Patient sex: M
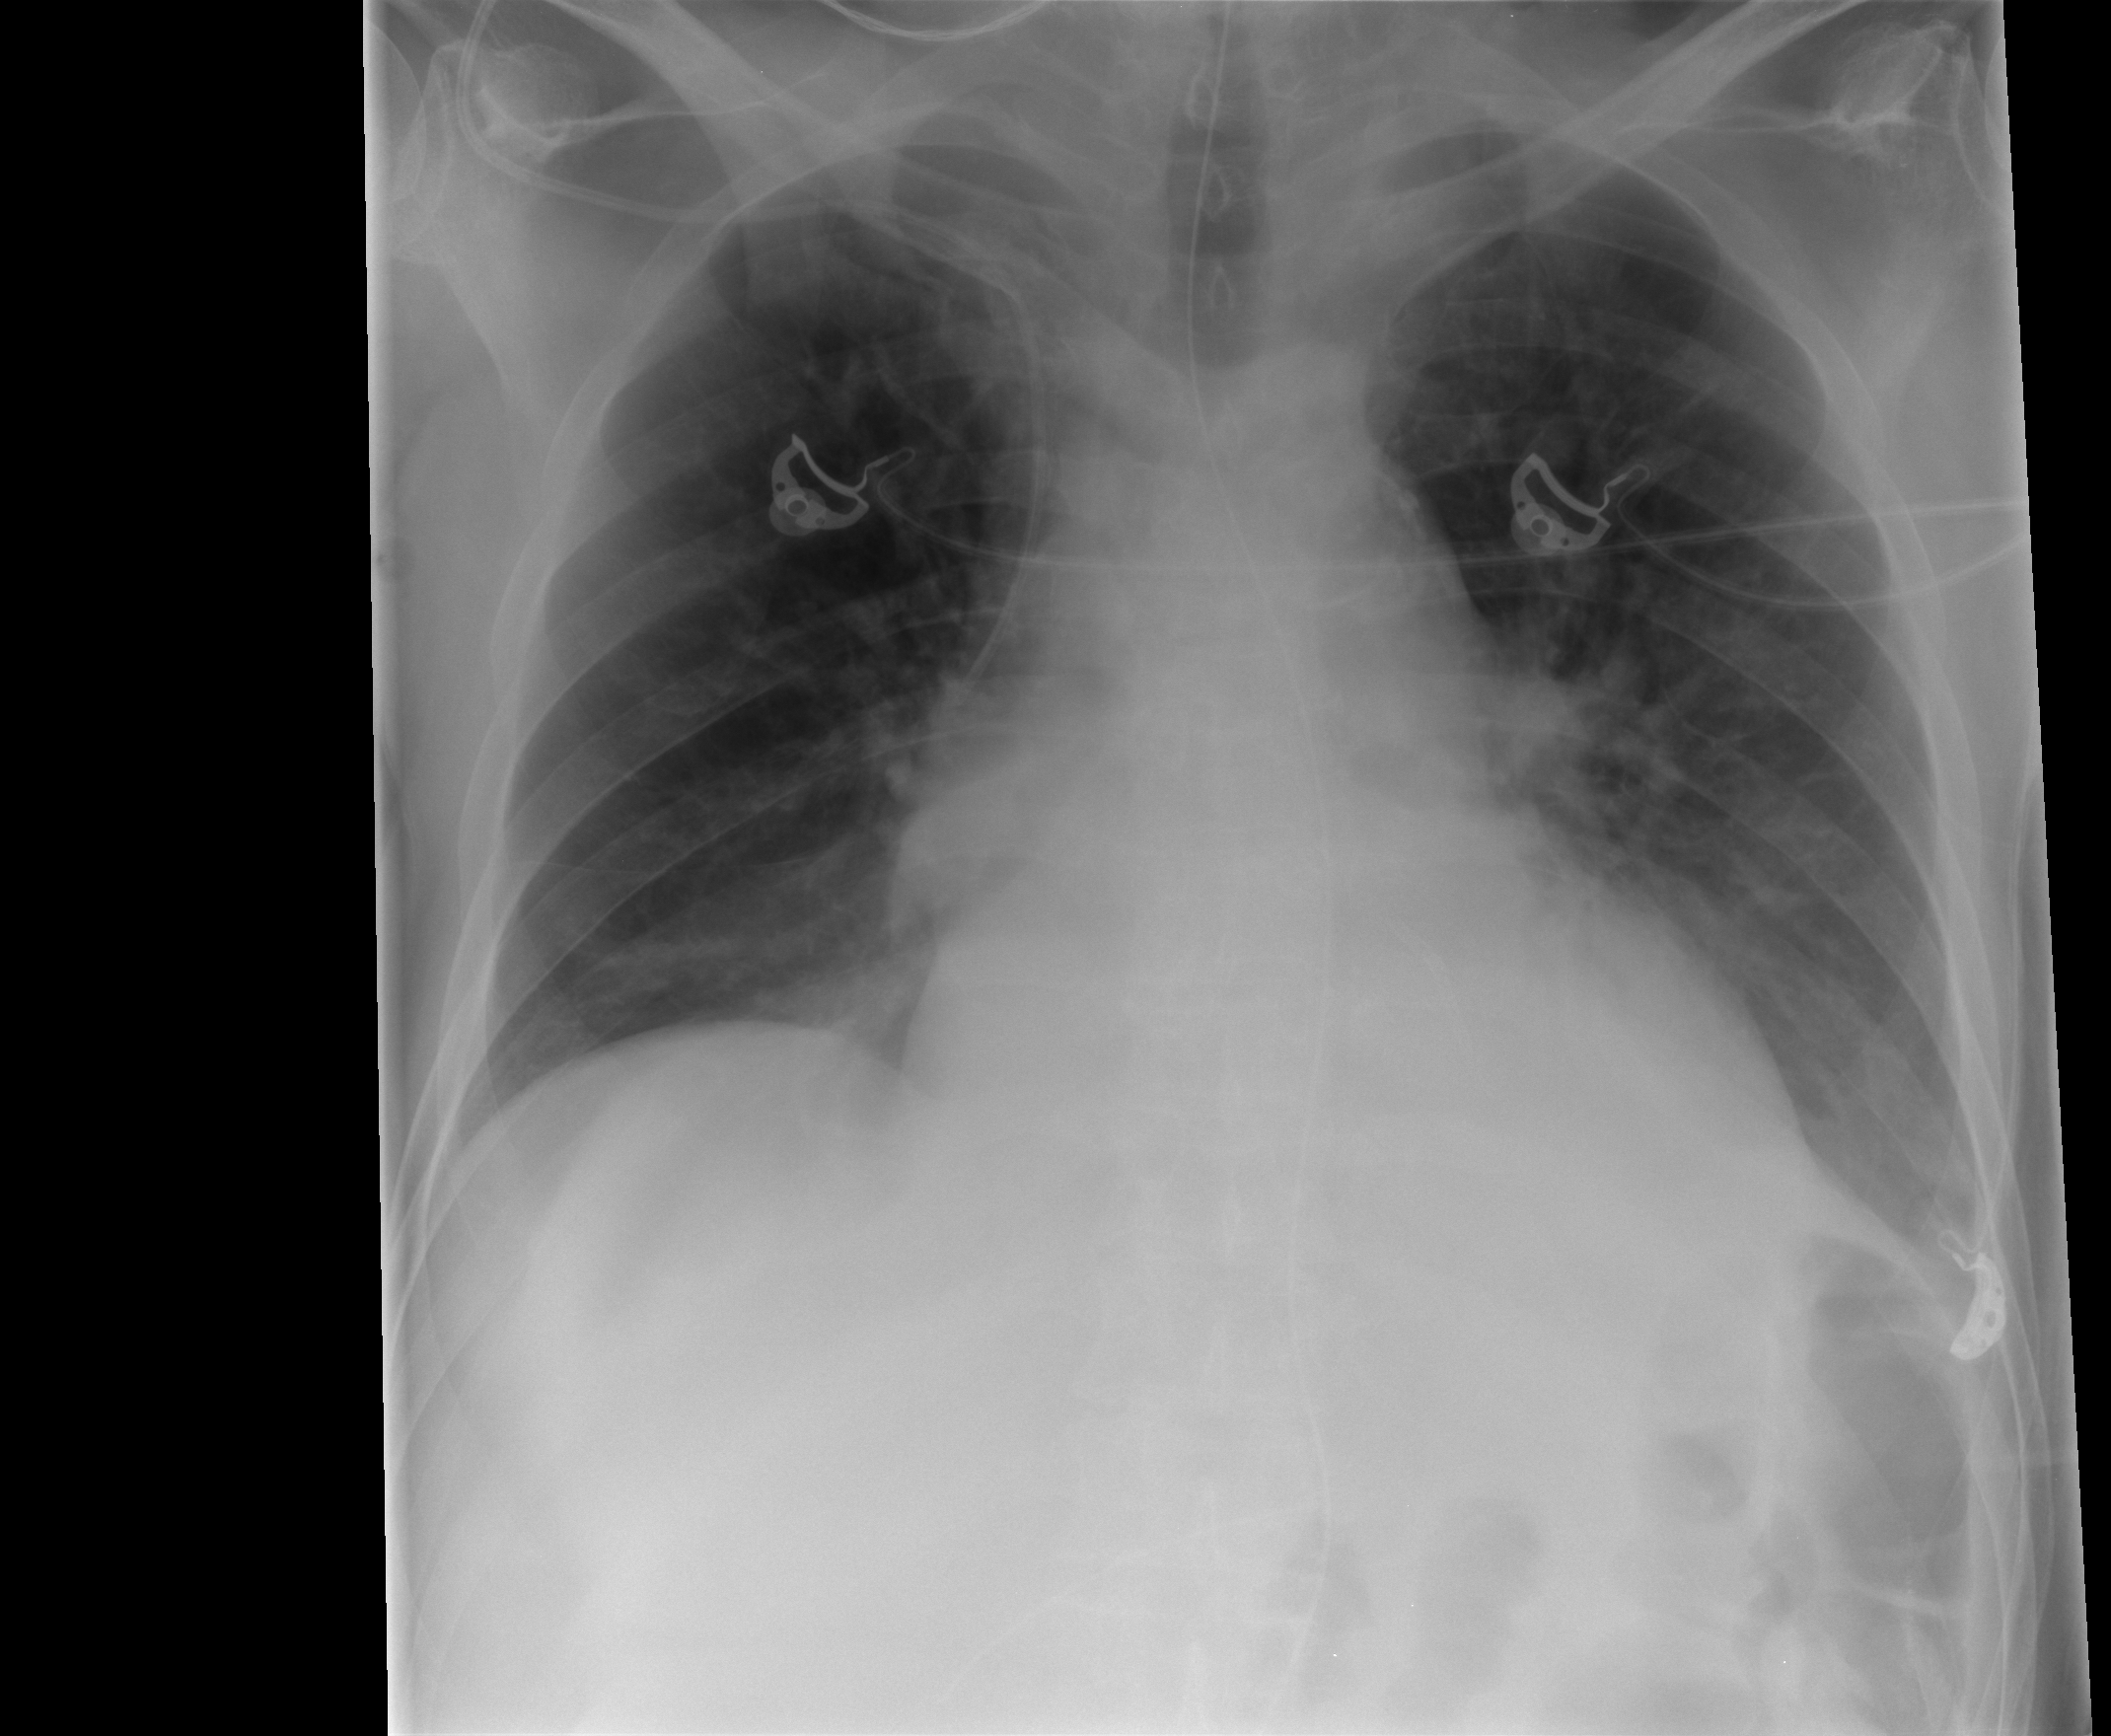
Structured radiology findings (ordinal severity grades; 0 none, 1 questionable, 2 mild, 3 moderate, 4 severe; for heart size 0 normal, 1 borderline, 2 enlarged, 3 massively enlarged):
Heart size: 2
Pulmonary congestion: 0
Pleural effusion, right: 0
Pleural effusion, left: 0
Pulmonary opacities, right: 0
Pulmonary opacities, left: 0
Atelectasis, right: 1
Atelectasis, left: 1